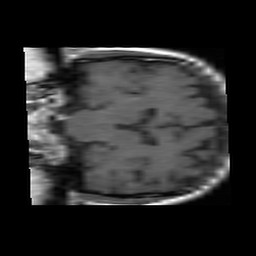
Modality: T1w
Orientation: coronal
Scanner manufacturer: ge
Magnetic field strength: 1.5 T
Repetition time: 0.45 s
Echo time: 0.007624 s